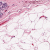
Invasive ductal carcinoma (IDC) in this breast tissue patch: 0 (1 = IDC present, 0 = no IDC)